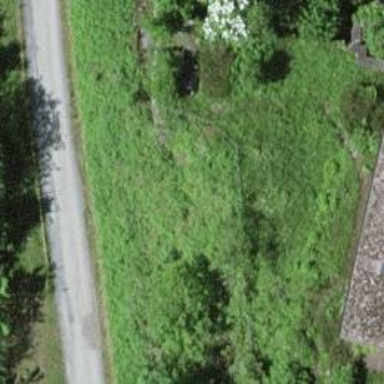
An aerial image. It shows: Retaining wall.